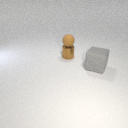
small brown rubber sphere above small brown metal cylinder